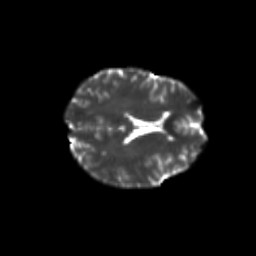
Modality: T2w
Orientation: axial
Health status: healthy
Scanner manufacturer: philips
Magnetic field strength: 3 T
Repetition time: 6.964 s
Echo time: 0.092 s